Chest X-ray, PA view. Patient: 48 years old, sex F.
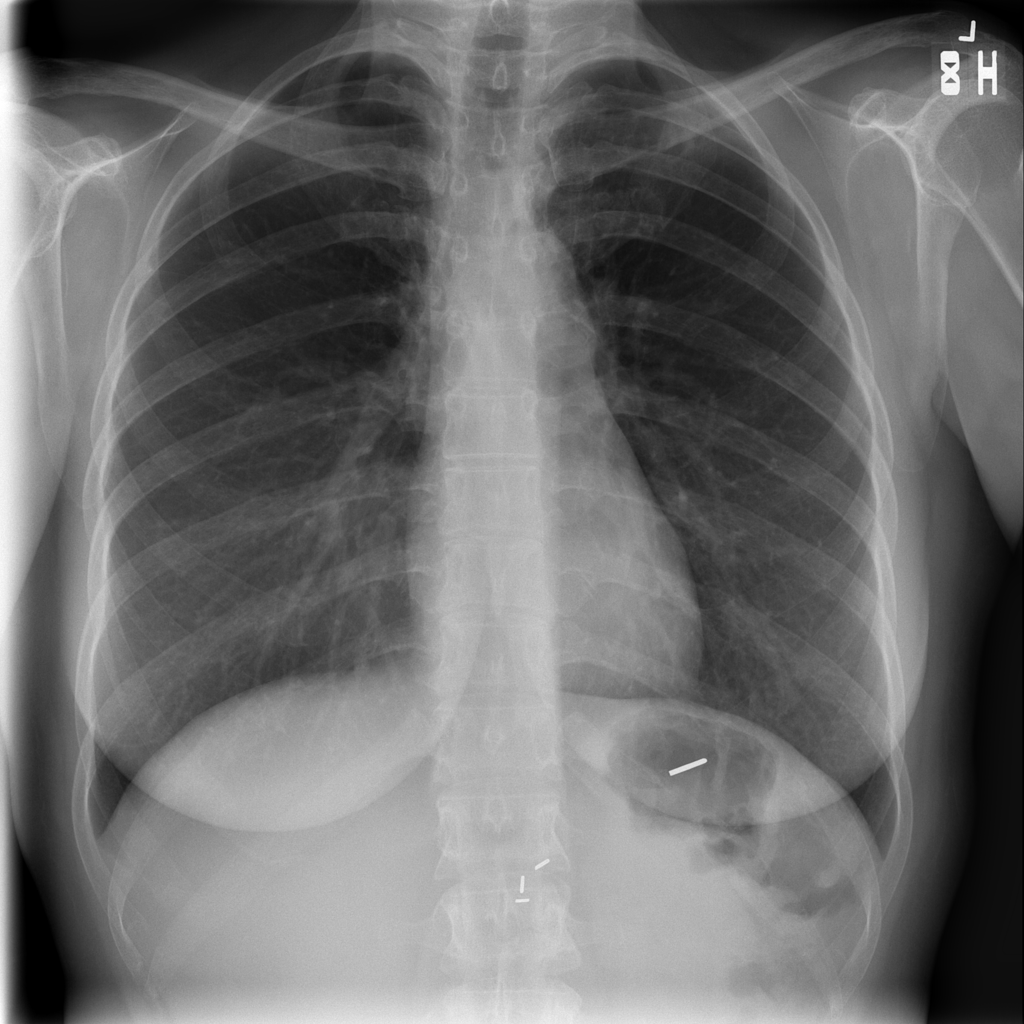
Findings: No Finding